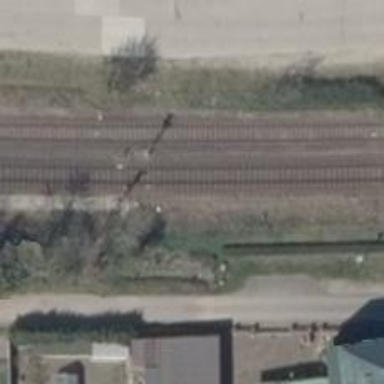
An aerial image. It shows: Railway signal.